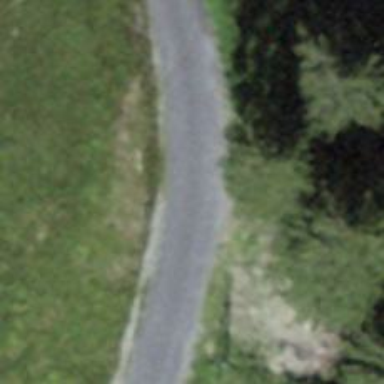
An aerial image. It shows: Unpaved service road with intermediate downhill piste of type "downhill".